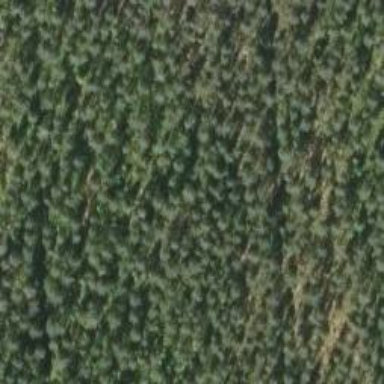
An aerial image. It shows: Woodland consisting mainly of needle-leaved trees.